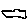
Label: cloud